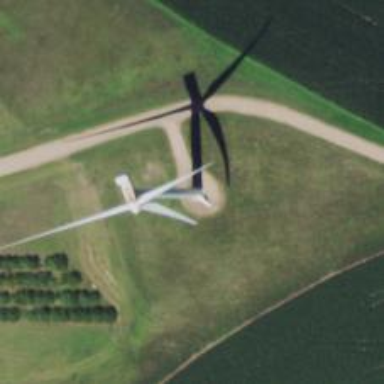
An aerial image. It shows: Wind turbine generator that utilizes wind as its source for generating electricity. It is of the horizontal axis type.